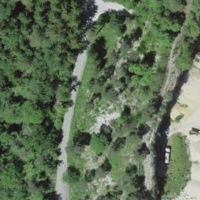
EUNIS habitat code: 56
Species observed at this site:
Epipactis atrorubens